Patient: sex F, age 71
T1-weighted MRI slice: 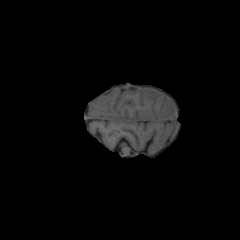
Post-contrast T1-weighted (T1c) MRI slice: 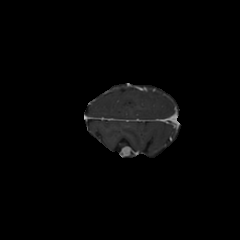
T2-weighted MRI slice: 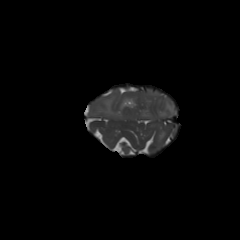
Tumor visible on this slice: yes
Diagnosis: Glioblastoma, IDH-wildtype
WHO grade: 4